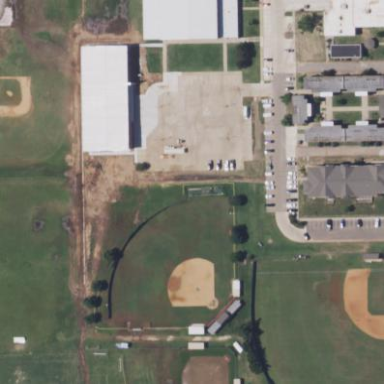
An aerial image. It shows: Softball pitch for leisure sports.